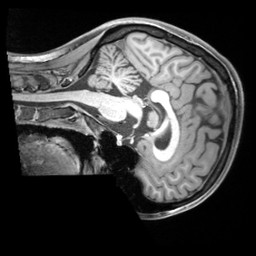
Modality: T1w
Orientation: sagittal
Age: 19
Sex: female
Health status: ill
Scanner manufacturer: siemens
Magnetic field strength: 3 T
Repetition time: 2.2 s
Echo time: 0.00218 s